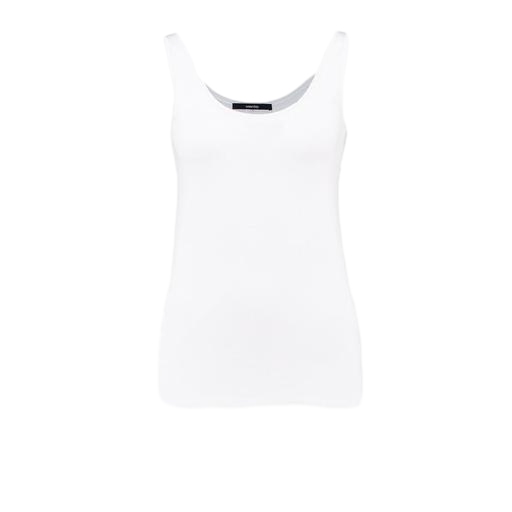
white pure tank top, white royal supima tank, white scoop-neck tank, white background